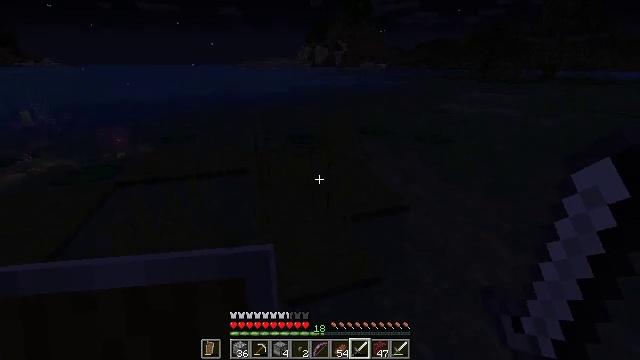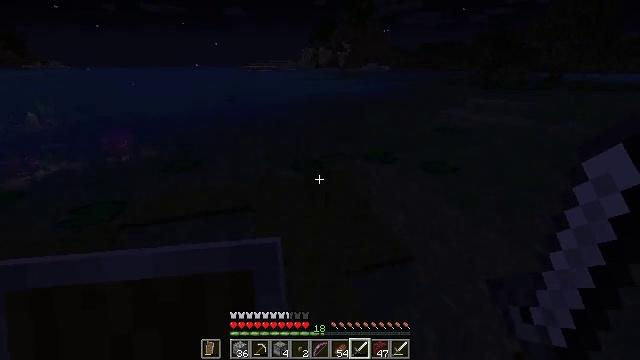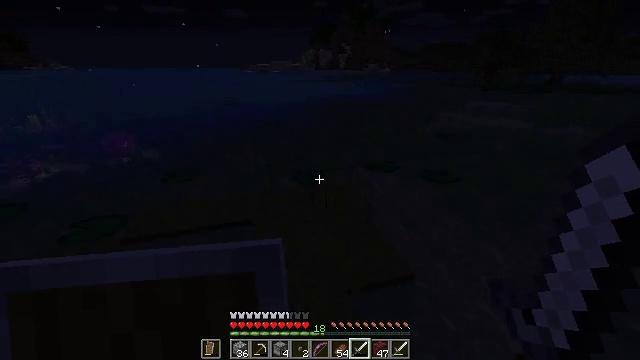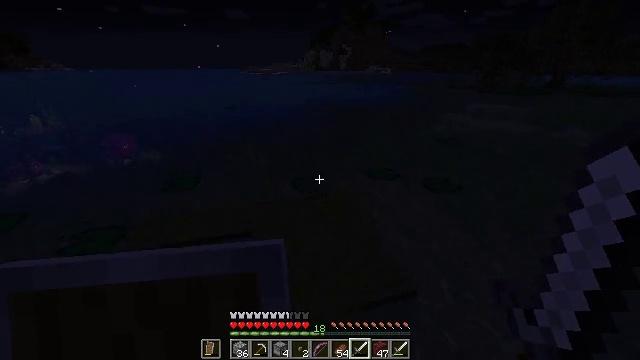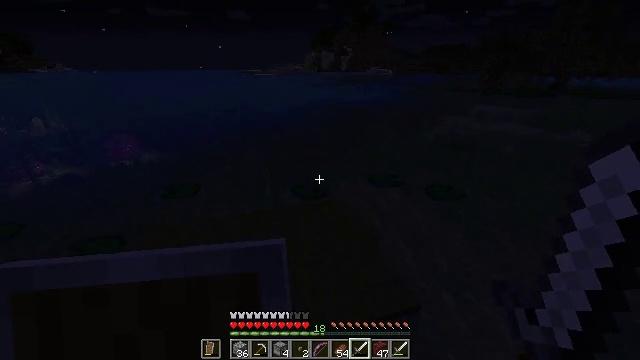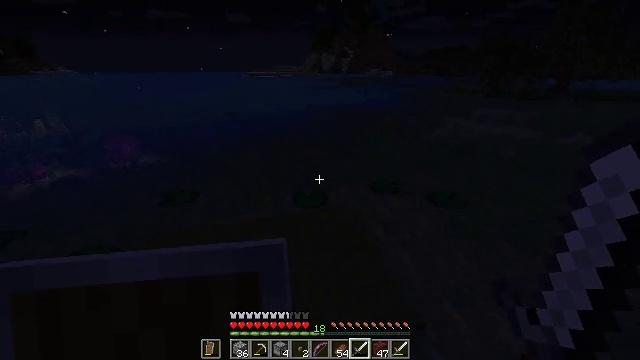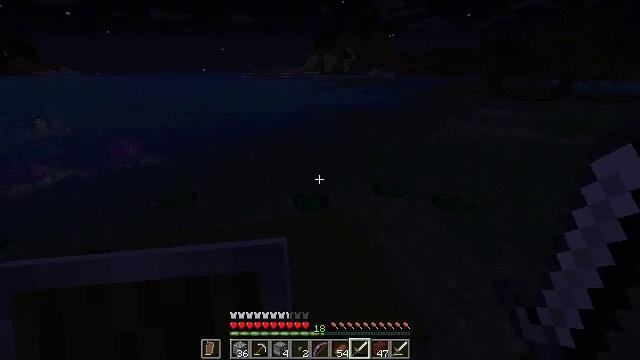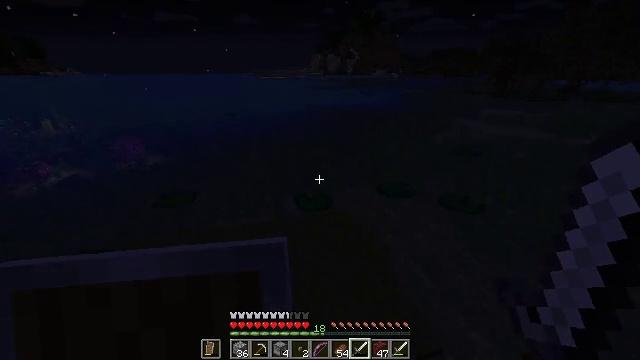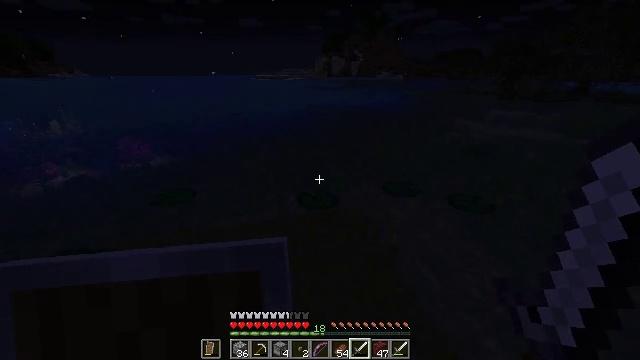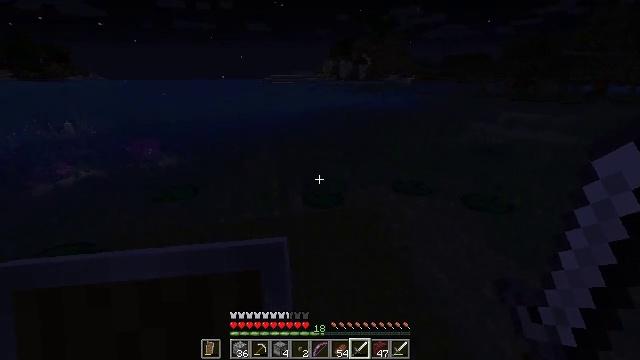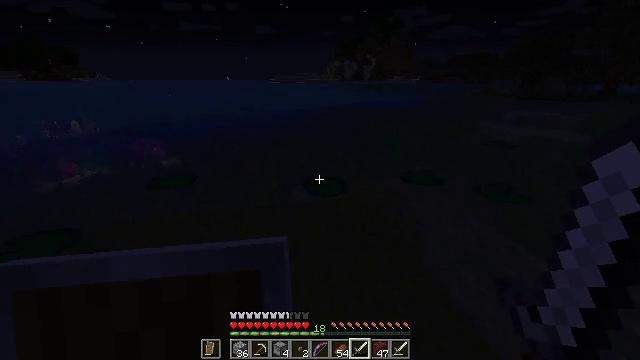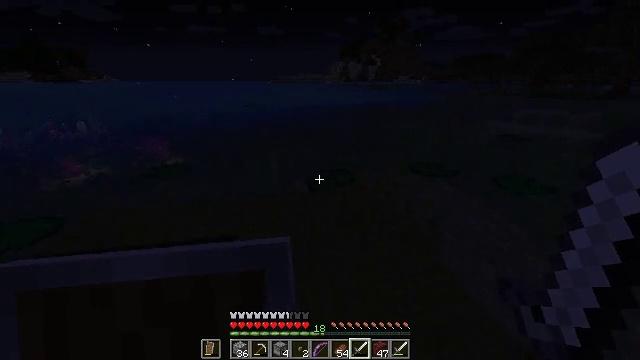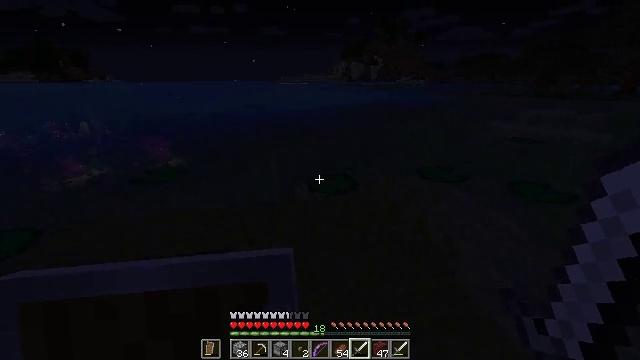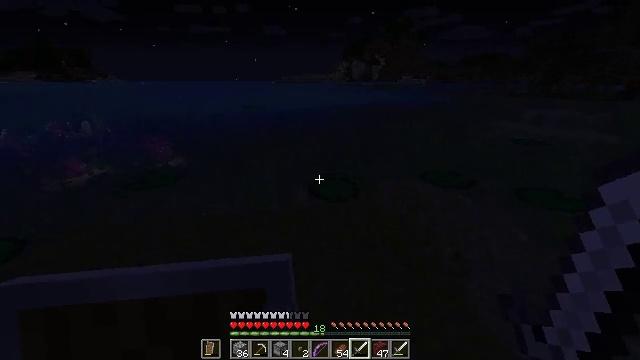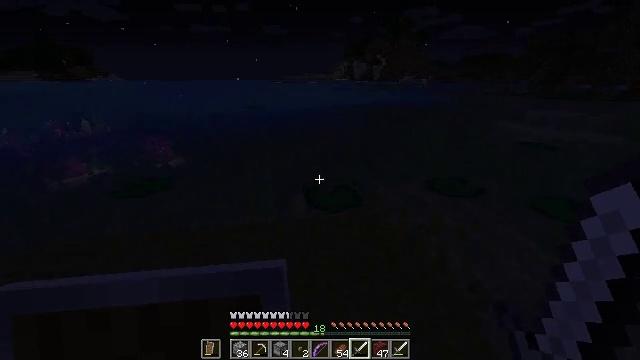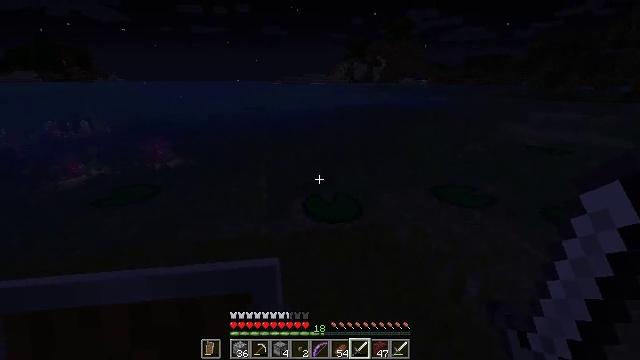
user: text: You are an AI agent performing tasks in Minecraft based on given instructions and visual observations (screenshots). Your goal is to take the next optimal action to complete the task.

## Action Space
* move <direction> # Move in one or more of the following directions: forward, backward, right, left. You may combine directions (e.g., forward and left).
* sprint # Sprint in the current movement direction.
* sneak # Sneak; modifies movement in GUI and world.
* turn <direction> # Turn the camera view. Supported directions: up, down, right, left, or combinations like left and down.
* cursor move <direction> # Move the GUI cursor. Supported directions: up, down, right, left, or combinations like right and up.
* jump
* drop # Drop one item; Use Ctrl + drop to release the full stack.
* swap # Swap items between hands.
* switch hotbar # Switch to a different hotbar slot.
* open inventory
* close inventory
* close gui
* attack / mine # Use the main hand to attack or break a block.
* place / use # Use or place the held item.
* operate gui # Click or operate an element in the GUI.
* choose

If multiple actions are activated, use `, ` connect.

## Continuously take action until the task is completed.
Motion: motion action
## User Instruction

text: Kill the slime.
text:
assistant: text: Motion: move forward, jump
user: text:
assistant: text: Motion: move forward, jump
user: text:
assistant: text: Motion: move forward, jump
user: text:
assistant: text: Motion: move forward, jump
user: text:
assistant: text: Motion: move forward, jump
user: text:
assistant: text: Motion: move forward, jump
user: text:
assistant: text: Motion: move forward, jump
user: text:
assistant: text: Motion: move forward, jump
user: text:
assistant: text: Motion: move forward, turn left
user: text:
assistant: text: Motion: move forward
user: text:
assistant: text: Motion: move forward
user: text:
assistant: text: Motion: move forward
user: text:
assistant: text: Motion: move forward
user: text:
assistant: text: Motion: move forward
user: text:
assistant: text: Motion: move forward
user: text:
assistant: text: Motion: move forward
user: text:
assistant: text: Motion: move forward
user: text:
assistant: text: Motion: move forward
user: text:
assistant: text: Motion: move forward
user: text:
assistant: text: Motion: move forward
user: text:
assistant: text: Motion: move forward, turn left
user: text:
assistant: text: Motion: move forward, turn left
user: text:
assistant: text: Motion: turn left
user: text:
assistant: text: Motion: turn left and down
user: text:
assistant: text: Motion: turn left and down
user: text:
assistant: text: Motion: turn left and down
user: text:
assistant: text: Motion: turn left
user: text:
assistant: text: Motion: turn left
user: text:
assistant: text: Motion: no_op
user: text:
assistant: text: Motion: no_op